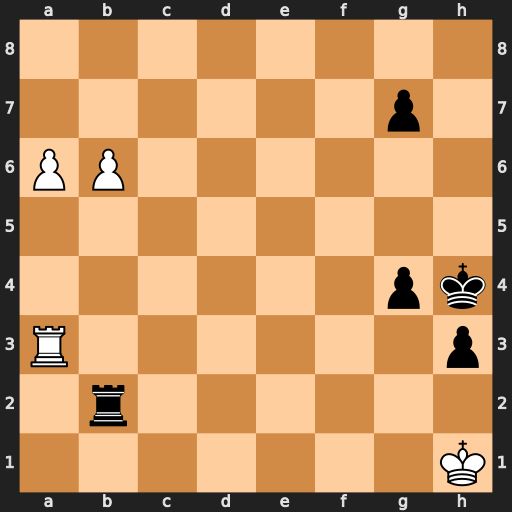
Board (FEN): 8/6p1/PP6/8/6pk/R6p/1r6/7K
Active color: w
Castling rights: -
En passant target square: -
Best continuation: Ra1 Rxb6 a7